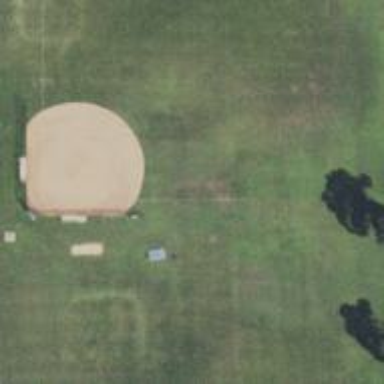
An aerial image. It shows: Baseball pitch for leisure and sports activities.